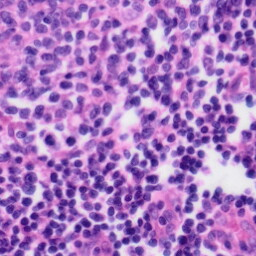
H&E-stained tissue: Tonsil